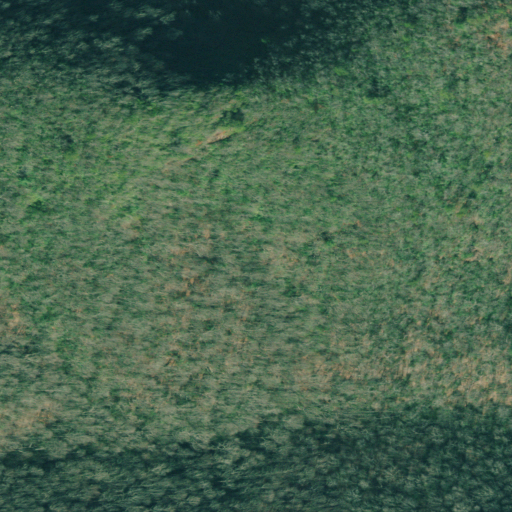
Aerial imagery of ridge(s) in Georgia named Fork Ridge containing mixed forest, evergreen forest, and deciduous forest